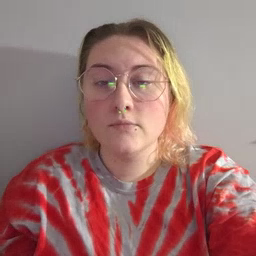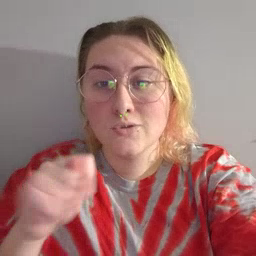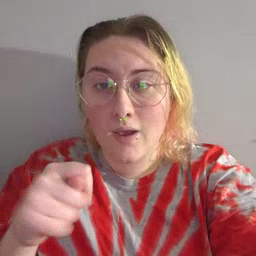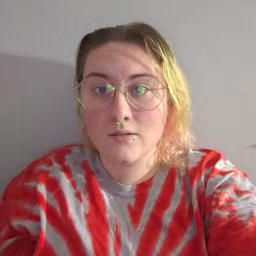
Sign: toy